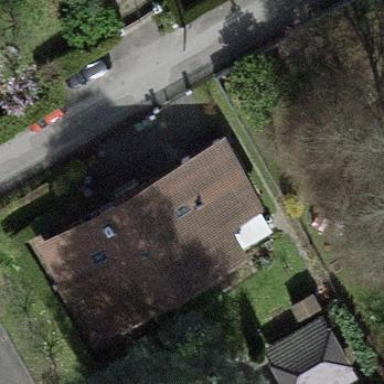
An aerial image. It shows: Garden enclosed by fence.